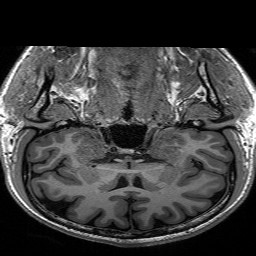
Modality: T1w
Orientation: sagittal
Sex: male